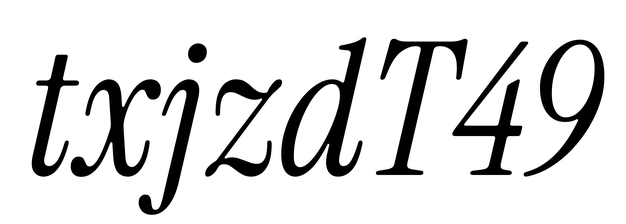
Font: InstrumentSerif-Italic